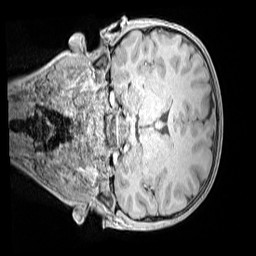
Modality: MP2RAGE
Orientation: coronal
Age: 11
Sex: male
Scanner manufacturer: siemens
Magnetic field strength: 3 T
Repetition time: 4 s
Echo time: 0.00299 s